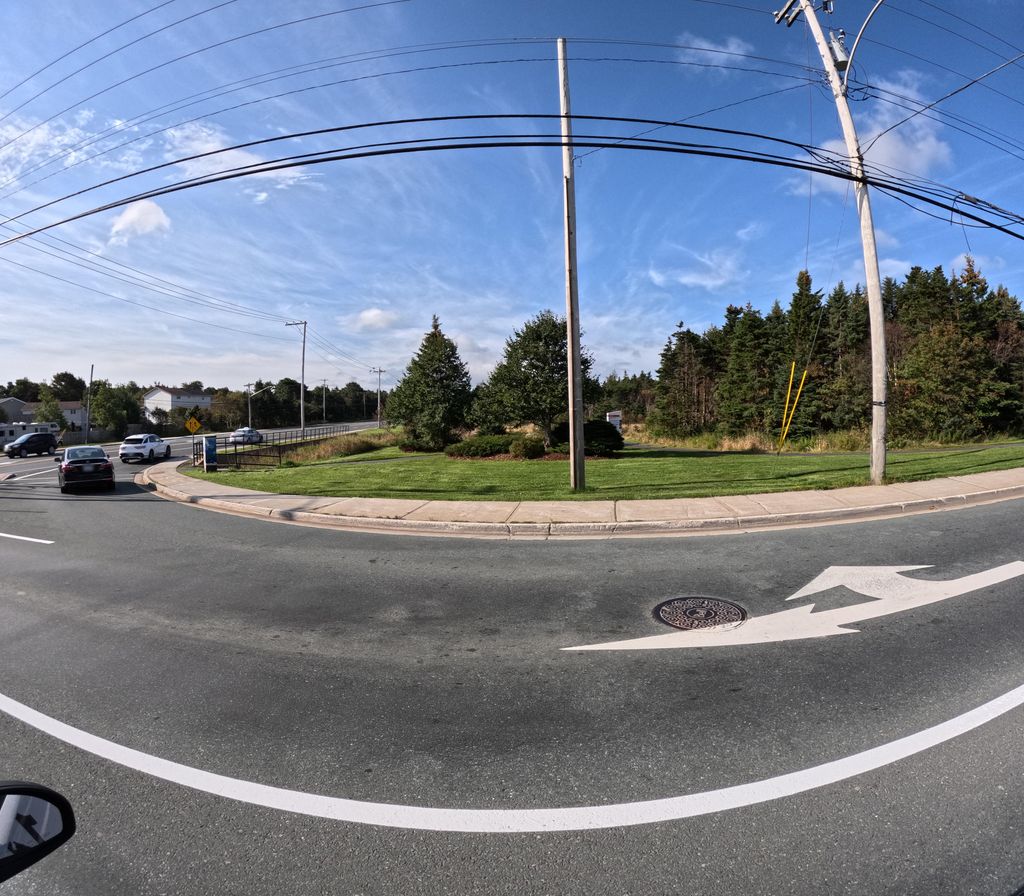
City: st_johns